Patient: sex M, age 52
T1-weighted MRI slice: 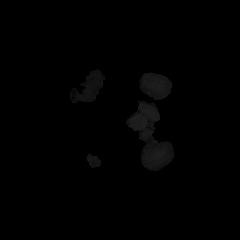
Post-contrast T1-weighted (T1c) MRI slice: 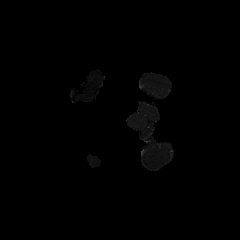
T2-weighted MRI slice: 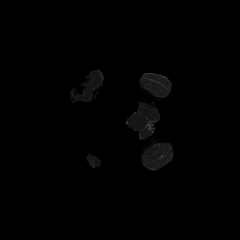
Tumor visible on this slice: no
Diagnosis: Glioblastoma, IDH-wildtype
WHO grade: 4